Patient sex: M
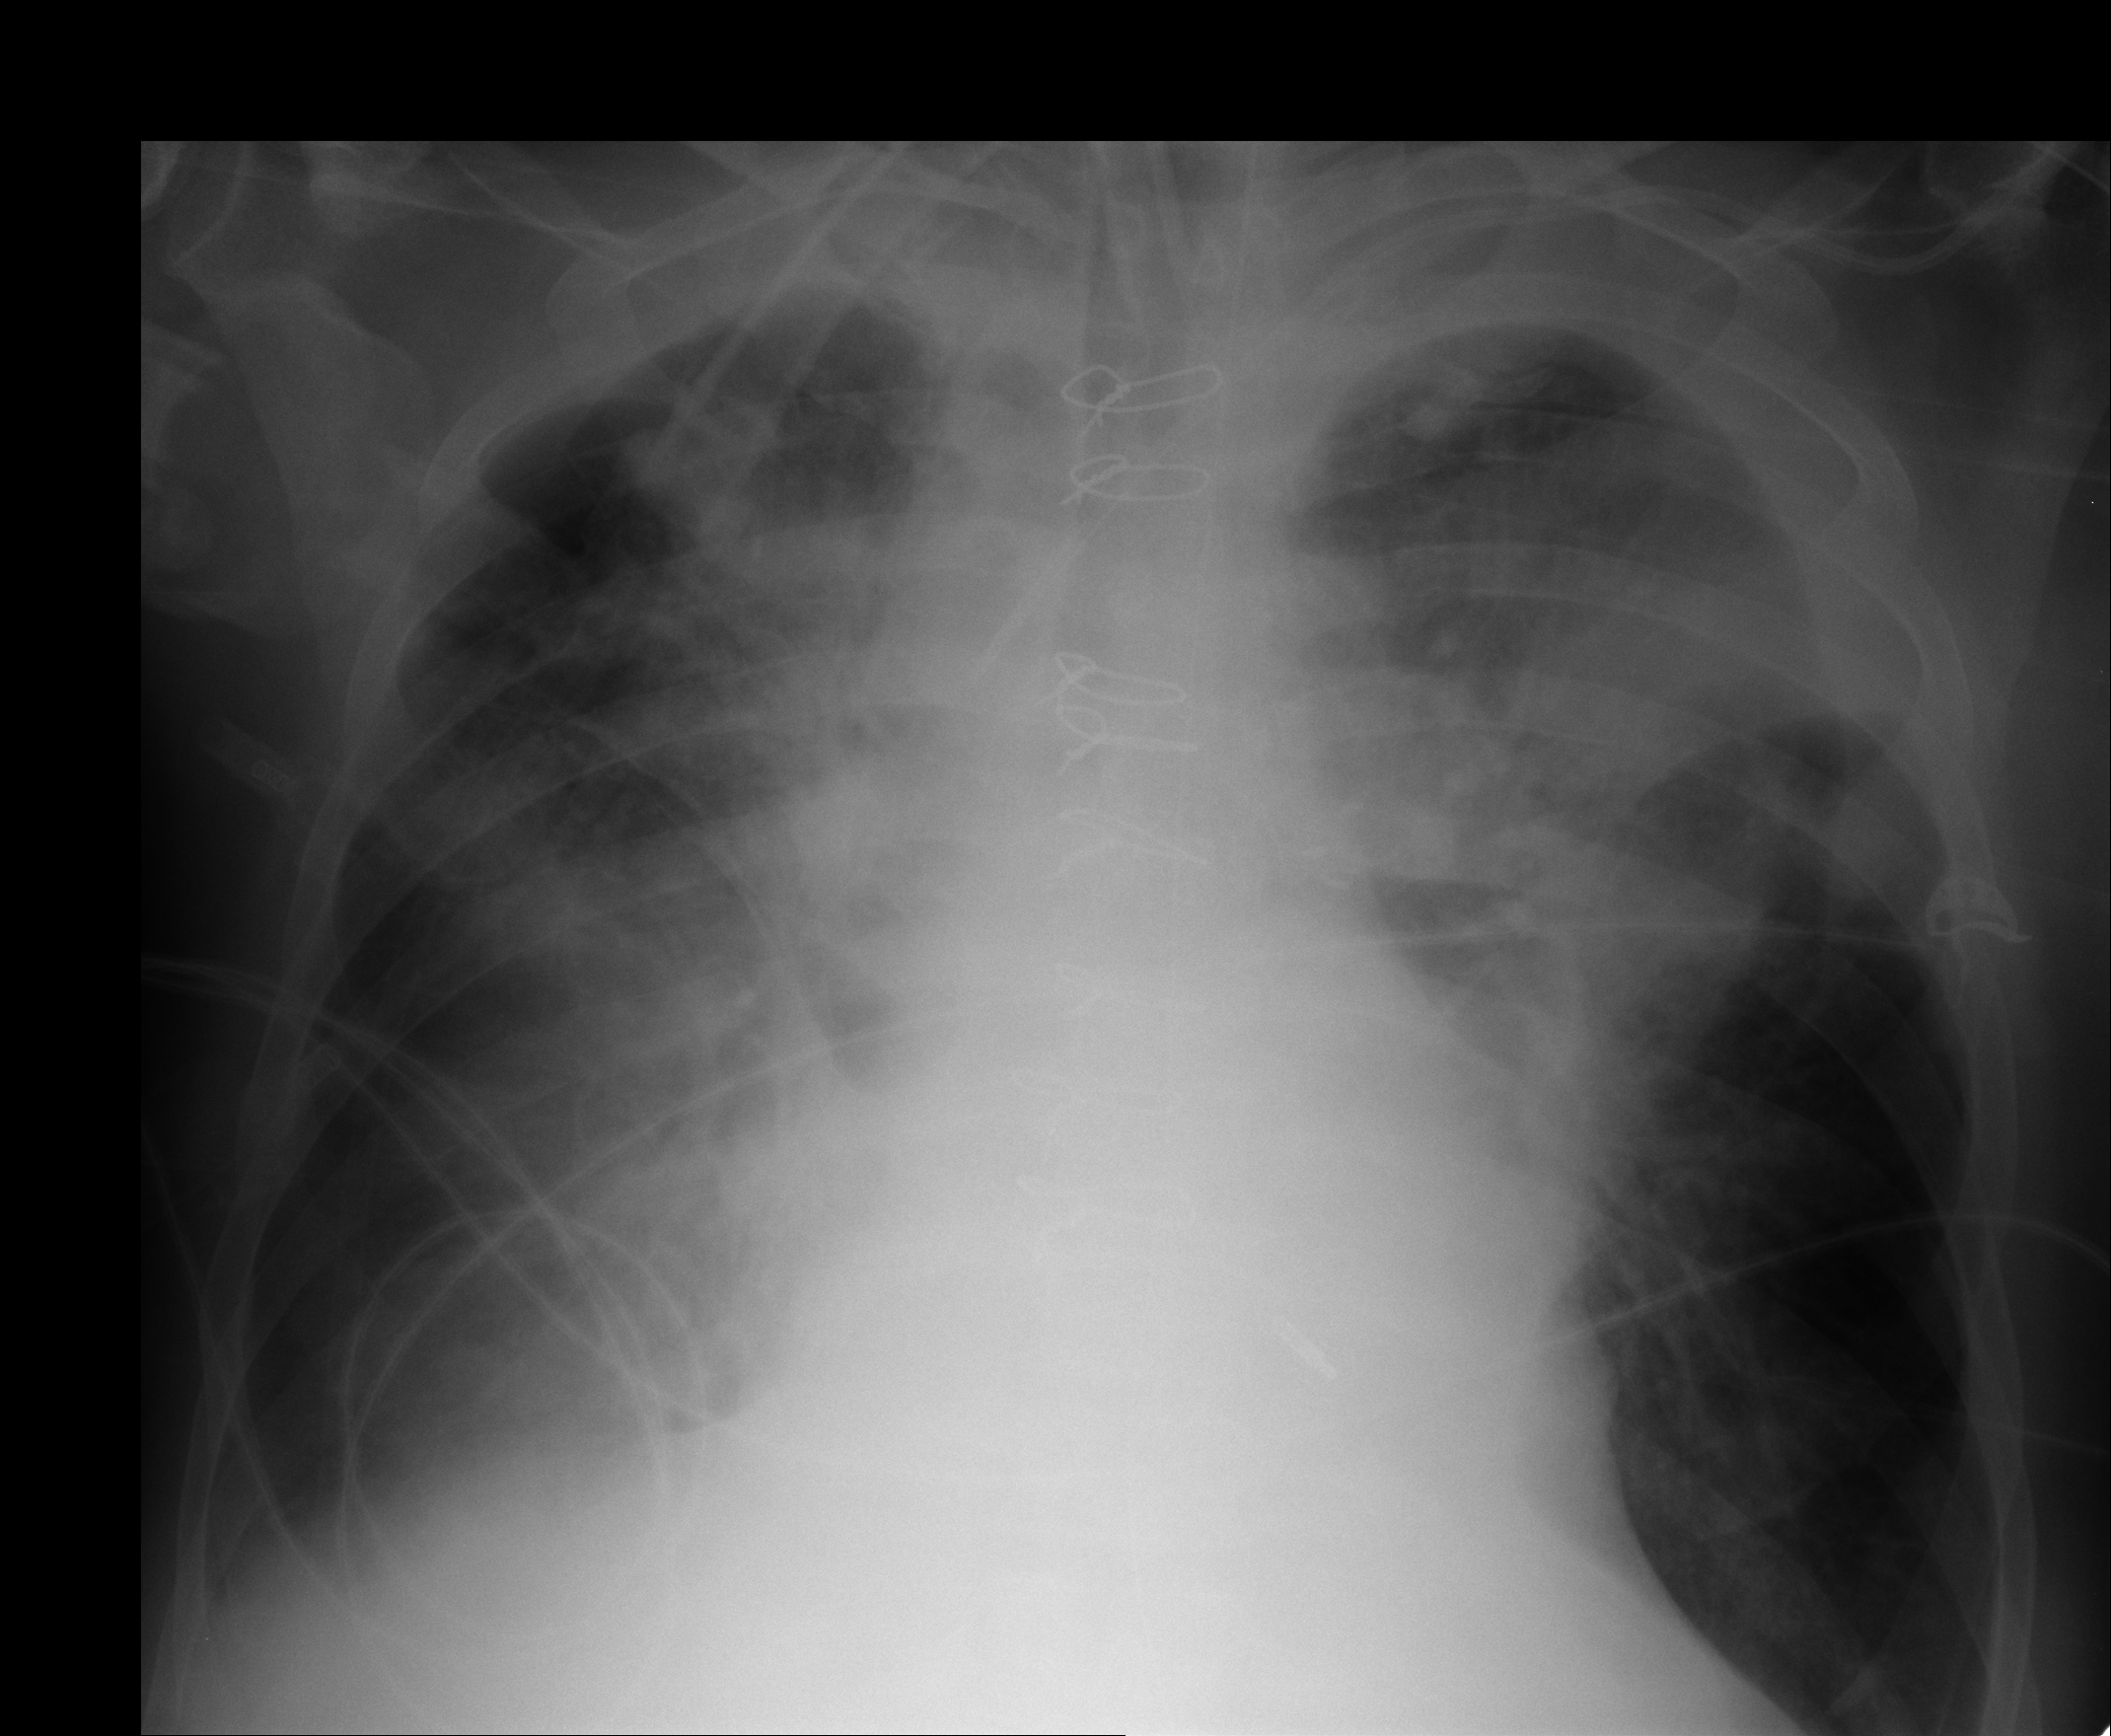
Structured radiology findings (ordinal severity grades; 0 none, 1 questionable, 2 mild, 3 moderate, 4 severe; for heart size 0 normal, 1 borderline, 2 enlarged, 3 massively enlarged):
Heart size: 2
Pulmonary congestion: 3
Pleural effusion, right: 3
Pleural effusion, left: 1
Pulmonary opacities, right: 4
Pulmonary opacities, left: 4
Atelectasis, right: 3
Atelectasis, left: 3